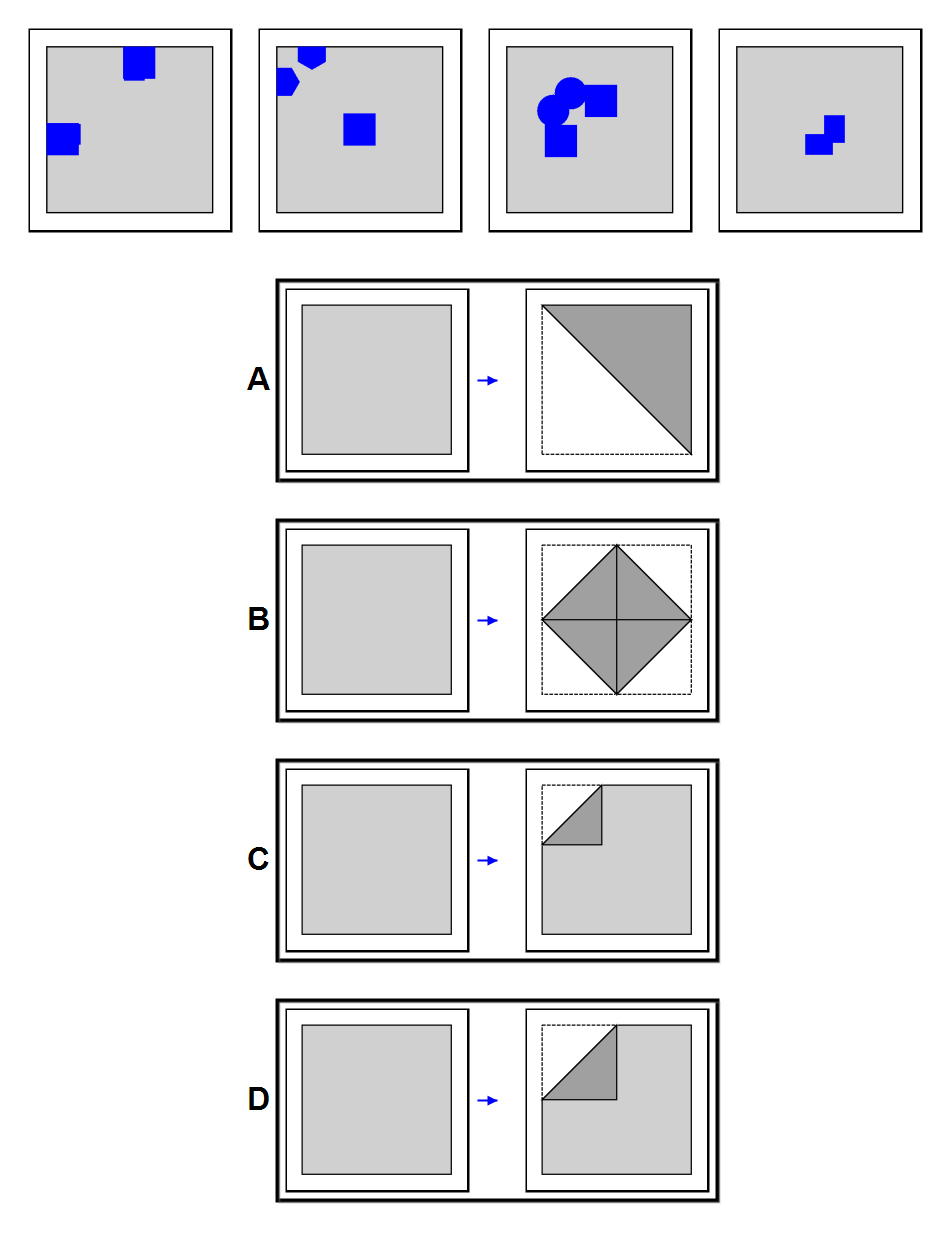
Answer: A